Question: I'm a web app developer with 'ASP.NET MVC 5' in 'server-side' and 'AngularJS' in client-side. The navigation, in client-side, is managed with module UI-Router. In server-side I've configured my custom authentication and authorization. When I excecute the app can see a navigation bar with many links. In particular, I have a link named "Overview" that redirects to controller Overview.
Code client (html):
'''
<a ui-sref="Overview">Overview</a>
'''
Code client to redirect (angular):
'''
.config(function ($stateProvider, $urlRouterProvider) {
$urlRouterProvider.otherwise("Home/Index");
$stateProvider
.state("Overview", {
templateUrl: "Home/Overview",
url: "/overview"
})
'''
Controller code:
'''
[OutputCache(Duration=0, NoStore=true)]
[AllowAnonymous]
public ActionResult Overview()
{
return PartialView();
}
'''
With a breakpoint in line '"return PartialView()"' to 'controller' code, I can see that 'controller' returns partial view when I click over "overview" in menu app. But when I click second time, the breakpoint does not trigger. I think it's a caching issue.
I have read that caching issue can be generated:
* In server-side.
* In client-side.
* Even IIS.
I have tried many solutions: In server side I use 'attribute [OutputCache]'.
When i read in my browser the http headers i can see

In client side i could not find a solution to avoid caching, but i think that UI-Router shouldn't cache anything.
As additional measures I put in my web.config:
'''
<system.webServer>
<caching enabled="false" enableKernelCache="false" />
</system.webServer>
'''
even, I created my own custom 'ActionFilterAttribute' but did not work.
i don't know what else to do.
PS: sorry for my english
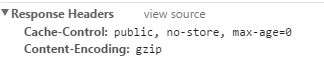
Answer: If there is any other plugin which does caches its templates, then your solution will clean those templates and make those plugins unusable.. hence your solution is not good.
To solve problem of html caching you should add random query string at the end of html filename... the other solutions you mentioned are for non-caching of api responses and not for static content (html/js/css files)
To add random query string to ur html. either you can use modules like <URL>.
Please note that datetime/file-hash are best cache-busting param